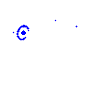
Particle: proton